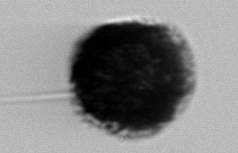
Label: Gonyaulax